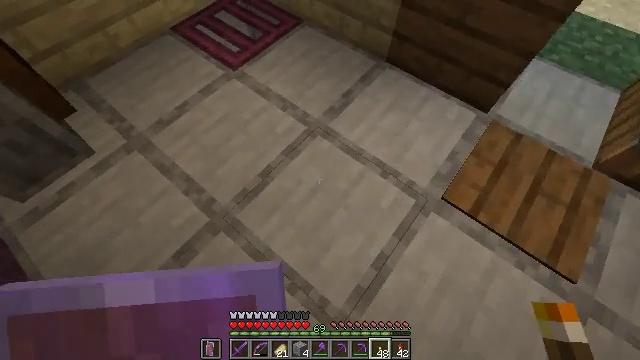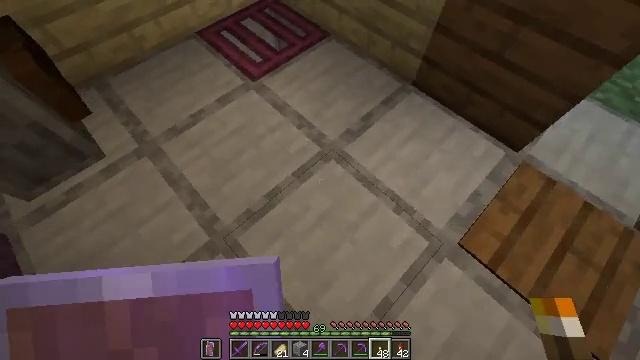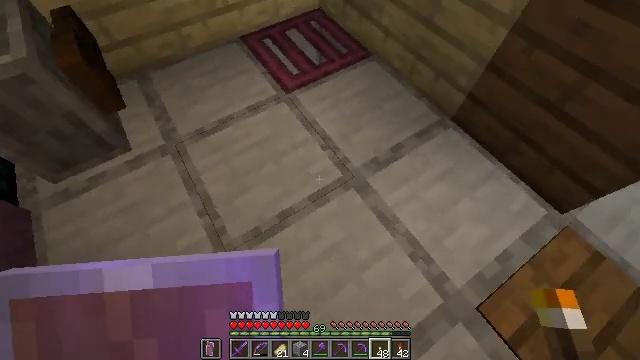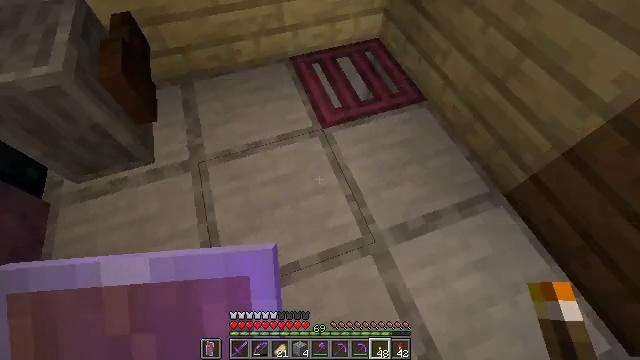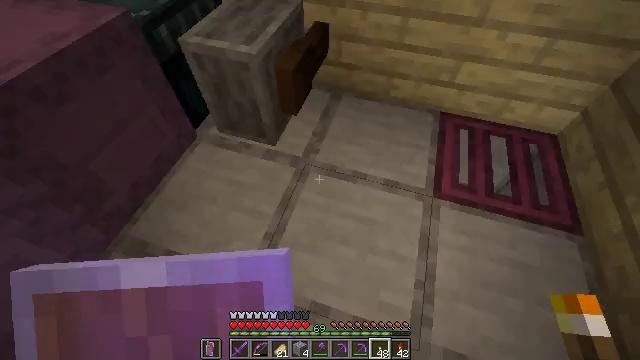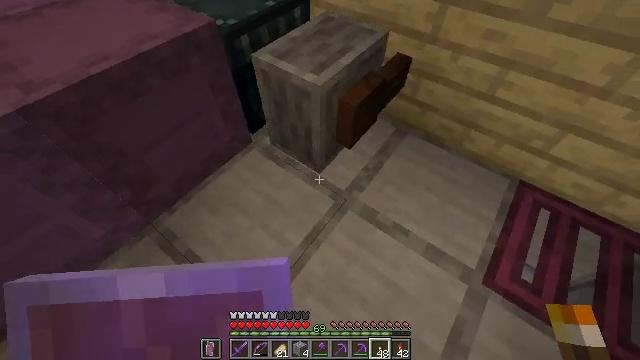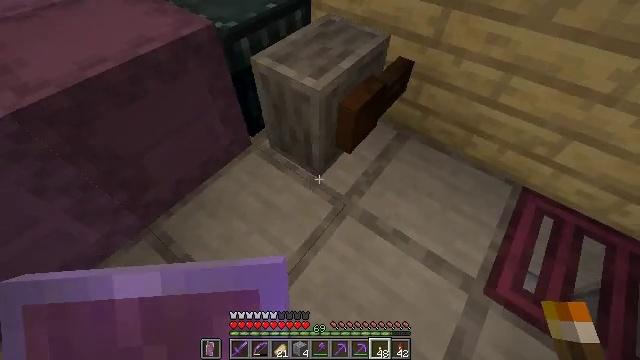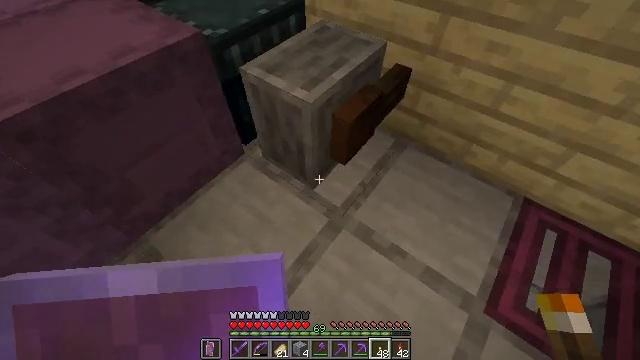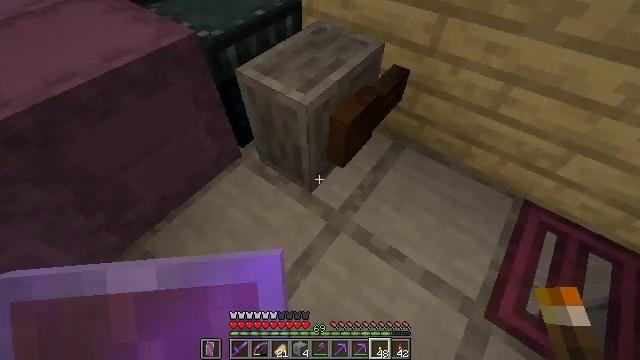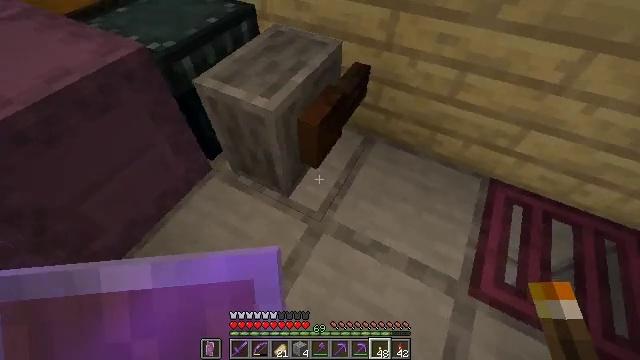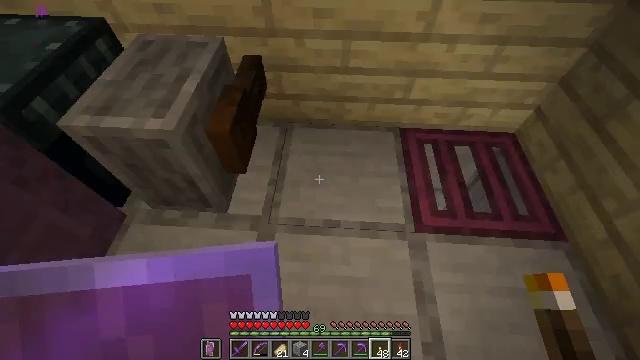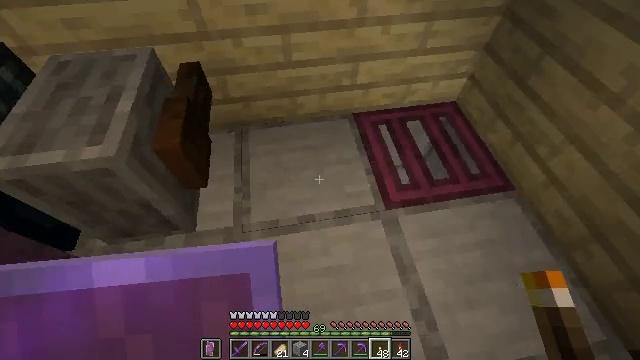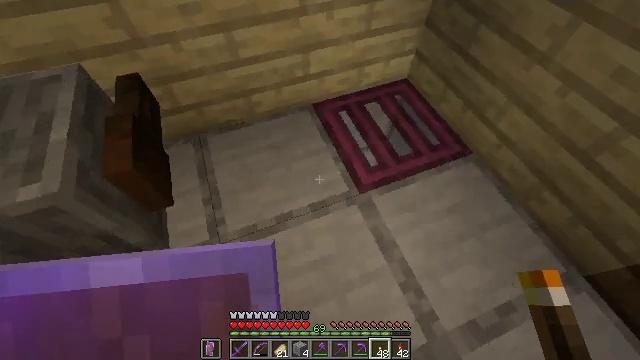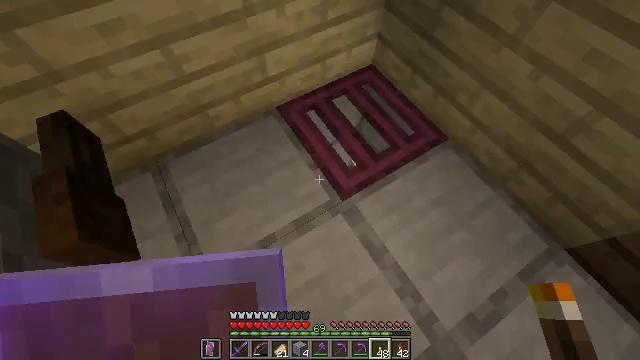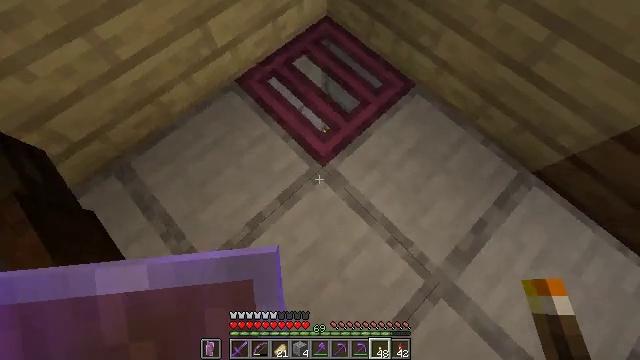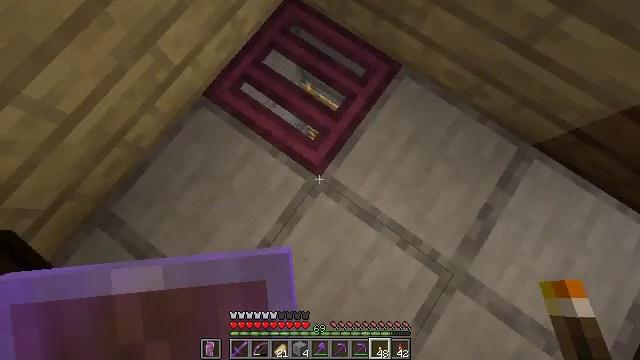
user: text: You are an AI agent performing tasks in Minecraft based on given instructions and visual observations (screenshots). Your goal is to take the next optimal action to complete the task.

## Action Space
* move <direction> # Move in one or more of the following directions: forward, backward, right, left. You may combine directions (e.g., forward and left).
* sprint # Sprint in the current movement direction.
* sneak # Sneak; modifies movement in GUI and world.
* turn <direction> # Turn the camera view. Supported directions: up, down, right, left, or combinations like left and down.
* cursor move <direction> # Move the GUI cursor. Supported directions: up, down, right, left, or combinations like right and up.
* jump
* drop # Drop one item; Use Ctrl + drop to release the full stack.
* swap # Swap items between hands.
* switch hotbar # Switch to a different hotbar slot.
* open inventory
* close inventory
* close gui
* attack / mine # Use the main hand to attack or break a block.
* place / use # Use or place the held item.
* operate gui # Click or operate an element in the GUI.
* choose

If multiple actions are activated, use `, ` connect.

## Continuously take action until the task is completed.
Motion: motion action
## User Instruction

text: Open the crafting table and craft polished andesite.
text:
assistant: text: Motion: move forward, turn left
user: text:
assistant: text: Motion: move forward, turn left and up
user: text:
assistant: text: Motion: move forward, turn left and up
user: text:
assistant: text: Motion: move forward, turn left and up
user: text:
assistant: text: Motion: move forward, turn left and up
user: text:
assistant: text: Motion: no_op
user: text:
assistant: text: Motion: no_op
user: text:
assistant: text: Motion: no_op
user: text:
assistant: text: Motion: turn right
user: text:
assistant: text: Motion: turn right and down
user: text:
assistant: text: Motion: turn right and down
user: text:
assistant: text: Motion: move forward, turn right and down
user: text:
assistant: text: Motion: move forward, turn right and down
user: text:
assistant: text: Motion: move forward, turn right and down
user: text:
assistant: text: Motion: move forward, turn right and down
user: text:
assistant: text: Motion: move forward
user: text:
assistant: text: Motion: move forward
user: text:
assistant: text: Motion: no_op
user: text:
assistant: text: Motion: use / place
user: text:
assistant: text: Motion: use / place
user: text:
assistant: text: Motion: use / place
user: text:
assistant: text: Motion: use / place
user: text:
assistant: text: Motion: no_op
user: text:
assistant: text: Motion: move forward
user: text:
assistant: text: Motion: move forward
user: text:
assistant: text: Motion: move forward
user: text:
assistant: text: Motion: move forward, turn right and down
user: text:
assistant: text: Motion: move forward, turn right and down
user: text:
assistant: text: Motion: turn right and down
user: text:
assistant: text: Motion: turn right and down